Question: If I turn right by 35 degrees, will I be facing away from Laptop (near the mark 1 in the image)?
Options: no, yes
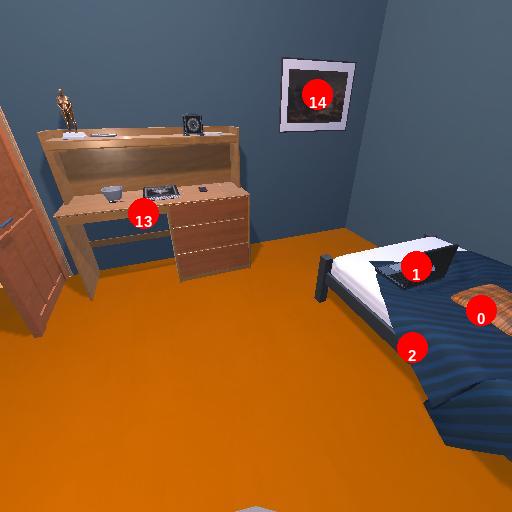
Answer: no